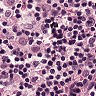
Metastatic tissue present: no